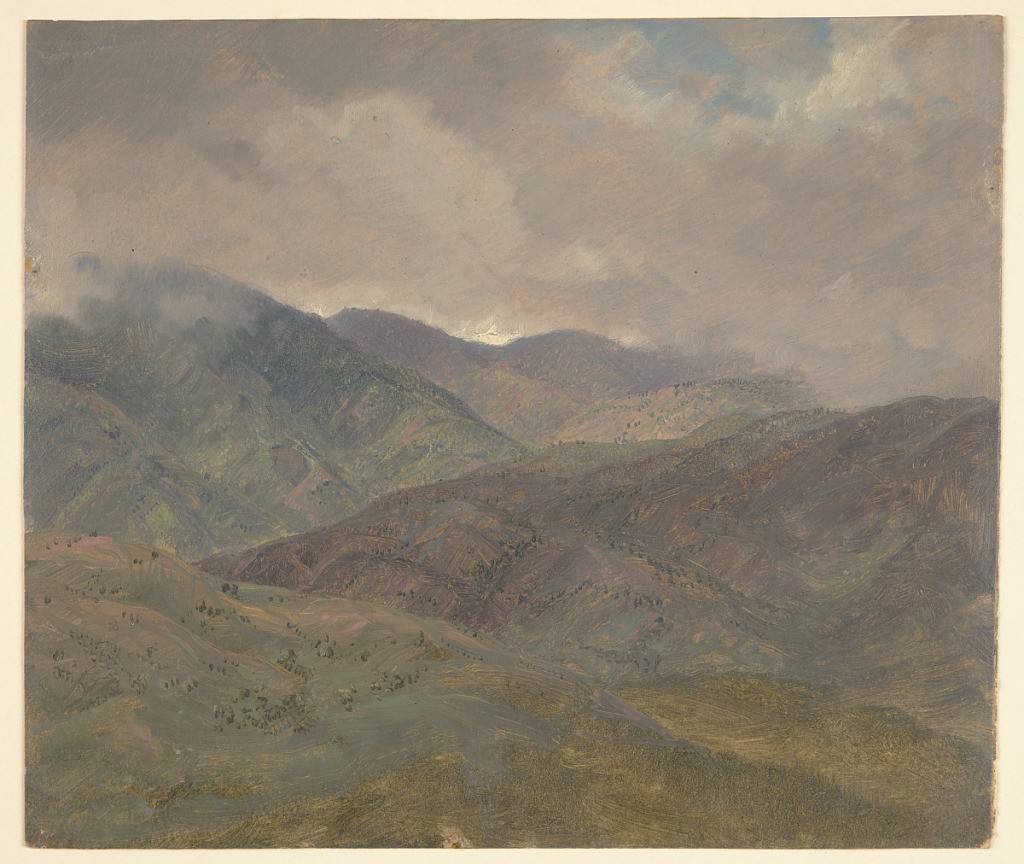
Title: Blue Mountains and Gray Clouds, Jamaica
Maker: Frederic Edwin Church, American, 1826–1900
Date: May–September 1865
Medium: Brush and oil, graphite on paperboard
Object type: Drawing
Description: Landscape sketch showing a view of successively taller ridges and slopes in the Blue Mountains of Jamaica. Illuminated areas of the landscape are rendered in hues of brown and green, while shaded areas take on a purple tint. Sky above mostly gray and cloudy with patch of blue at upper right.